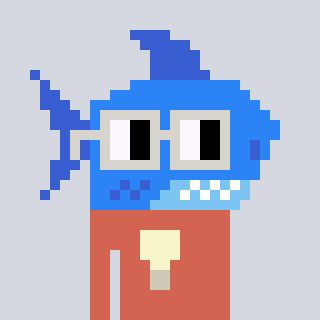
a pixel art character with square light gray glasses, a shark-shaped head and a peachy-colored body on a cool background